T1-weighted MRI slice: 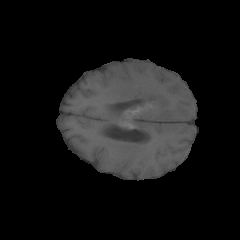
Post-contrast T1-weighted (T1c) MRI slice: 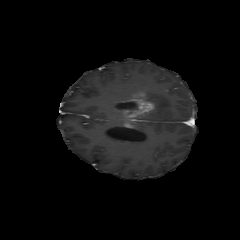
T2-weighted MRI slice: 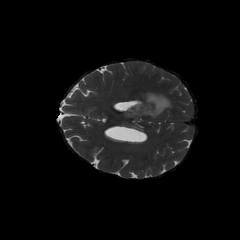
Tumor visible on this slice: yes